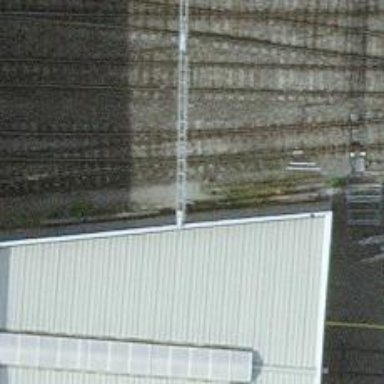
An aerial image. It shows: Railway siding with one electrified track and contact line for powering the train.